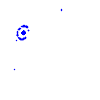
Particle: kaon